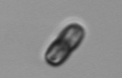
Label: pennate